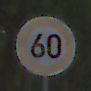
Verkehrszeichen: Geschwindigkeit60
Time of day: MorningAfternoon
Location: Outdoor (Urban)
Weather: Overcast
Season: NotSpecified
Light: Natural